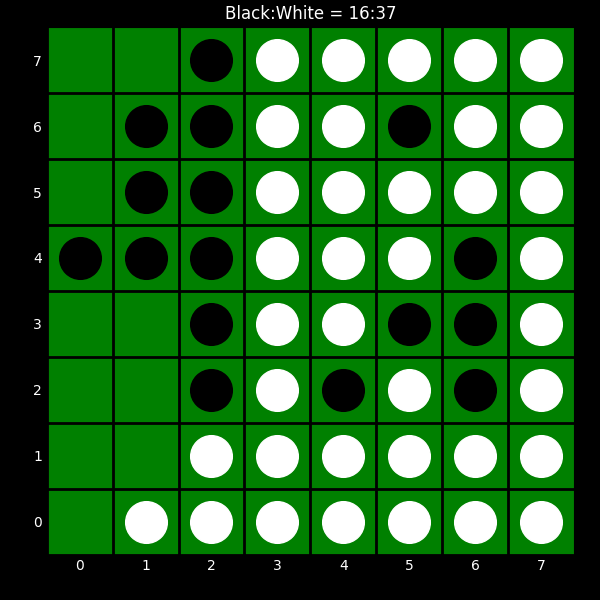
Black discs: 16
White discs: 37